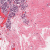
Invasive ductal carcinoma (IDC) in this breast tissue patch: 0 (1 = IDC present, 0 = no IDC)